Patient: sex F, age 44
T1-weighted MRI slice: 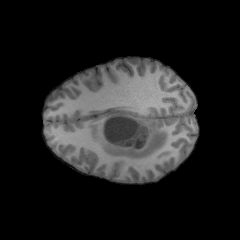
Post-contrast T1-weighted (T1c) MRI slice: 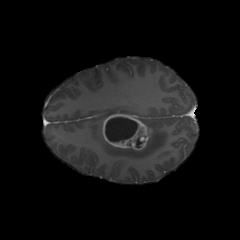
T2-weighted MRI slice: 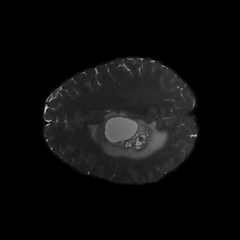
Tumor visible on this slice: yes
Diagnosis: Glioblastoma, IDH-wildtype
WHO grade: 4